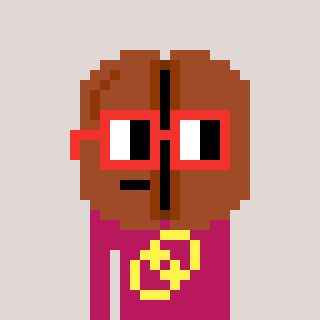
a pixel art character with square red glasses, a coffeebean-shaped head and a darkpink-colored body on a warm background